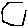
Label: hexagon